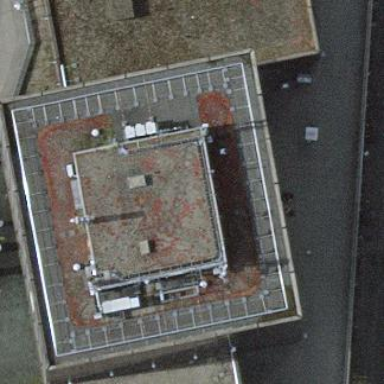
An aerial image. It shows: Grey building with flat concrete roof.